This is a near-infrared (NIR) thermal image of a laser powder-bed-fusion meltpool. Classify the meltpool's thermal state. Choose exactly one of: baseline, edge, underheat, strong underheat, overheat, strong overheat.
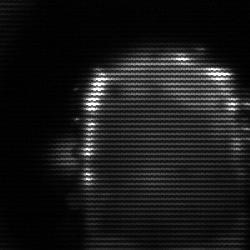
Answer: baseline